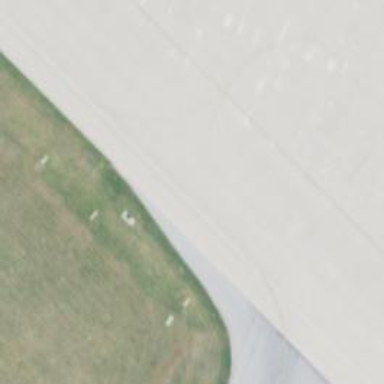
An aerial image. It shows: View of taxiway at the airport.